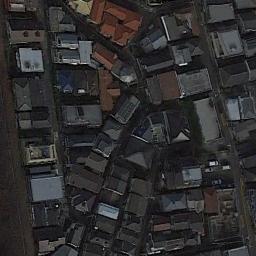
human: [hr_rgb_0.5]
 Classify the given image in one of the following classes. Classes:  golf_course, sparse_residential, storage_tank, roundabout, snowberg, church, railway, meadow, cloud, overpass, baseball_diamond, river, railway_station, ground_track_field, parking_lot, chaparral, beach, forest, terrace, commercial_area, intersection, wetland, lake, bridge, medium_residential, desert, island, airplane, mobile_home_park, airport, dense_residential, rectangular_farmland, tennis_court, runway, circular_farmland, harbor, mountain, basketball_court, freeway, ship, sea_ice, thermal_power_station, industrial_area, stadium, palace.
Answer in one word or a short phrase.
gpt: dense_residential